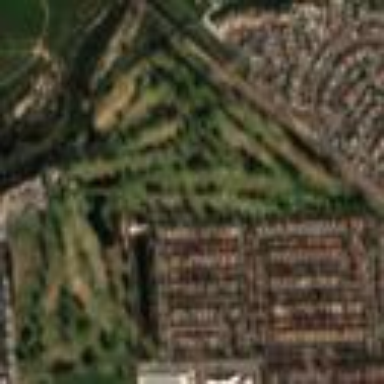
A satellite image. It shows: Golf course designated as leisure land.